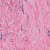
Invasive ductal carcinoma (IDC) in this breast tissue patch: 1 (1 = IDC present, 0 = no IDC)